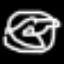
Label: donut